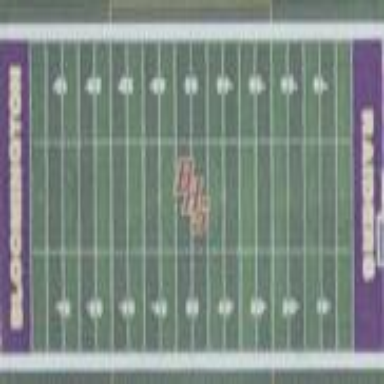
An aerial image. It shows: Grass pitch designated for American football in leisure land area.